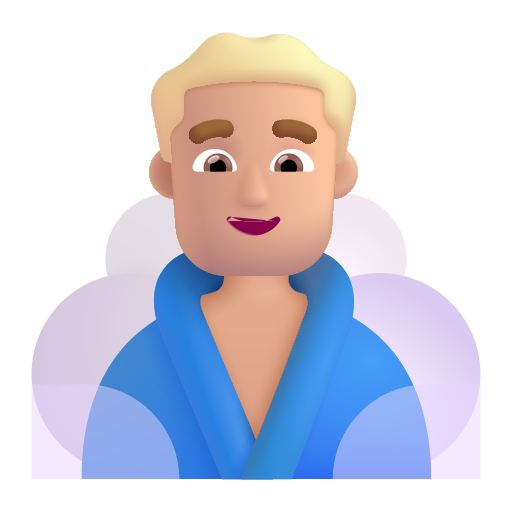
man in steamy room color  light